Question: I have a comment text area in an editor in the grid, but if i write some text and then i push the enter it just complete edit and not create new line. What i want is if i hit enter key, its create new line like this:
Example :
" Wrong list:
1. asdasdasd
2. asdasdasdas"
Now i just write in comment like this : "Wrong list: 1.asdasd 2.asdasdasd"
What i must to do with my js?
This is the grid i have:

This is the code :
'''
var chat_grid = Ext.create('Ext.grid.Panel', {
id: 'chatGrid',
store: SuratPesananChatDetailStore,
height: 350,
title: 'Comment Grid',
viewConfig: {
emptyText: '<P ALIGN="CENTER"><font color="red"><U> Tidak ada data </U></font></P>',
getRowClass: function (record, rowIndex, rp, store) {
return 'rowgridspdetailnonstd-height';
}
},
plugins: Ext.create('Ext.grid.plugin.RowEditing', { clicksToEdit: 2, pluginId: 'rowEditingID' }),
frame: true,
loadMask: true,
stripeRows: true,
autoScroll: true,
selModel: GridChatSelectionModel,
cls: 'rowgridspdetailnonstd-height',
tbar:
[
{
id: "IdAddCommentLookUp",
text: "Add Comment",
iconCls: "icon-grid-add",
listeners:
{
'click': function () {
AddCommentListener();
}
}
},
{
id: "IdDeleteChat",
text: "Delete Comment",
iconCls: "icon-cancel",
disabled: true,
listeners:
{
'click': function () {
DeleteChatListener();
}
}
},
{
id: "IdInviteUser",
text: "Invite User",
iconCls: "icon-grid-add",
hidden: true,
listeners:
{
'click': function () {
InviteUserLookUp();
}
}
}
],
columns:
[
{
header: 'Date',
dataIndex: 'CreatedOn',
width: 120,
hidden: false,
sortable: false,
sortableColumn: false
},
{
header: 'Comment',
dataIndex: 'Comment',
editor: { xtype: 'textareafield', allowblank: false, maxLength: 165, enforceMaxLength: true, height: 100, grow: true, completeOnEnter: false },
hidden: false,
width: 370,
sortable: false,
sortableColumn: false
},
{
header: 'Created By',
dataIndex: 'CreatedBy',
width: 120,
hidden: false,
sortable: false,
sortableColumn: false
},
{
header: 'Department',
dataIndex: 'Department',
width: 120,
hidden: false,
sortable: false,
sortableColumn: false
},
{
header: 'Document Name',
dataIndex: 'FileName',
width: 150,
hidden: false,
sortable: false,
sortableColumn: false
},
{
header: 'Upload Document',
dataIndex: 'Panel',
width: 120,
hidden: false,
sortable: false,
sortableColumn: false,
renderer: function (v, m, r, row) {
if (r.data.Panel == 'Download') {
var fileName = r.data.FilePath;
return "<a href='#' onClick="redirect('" + fileName + "')">" + v + "</a>";
}
else if (r.data.Panel == 'Upload') {
return "<a href='#' onClick="AddUploadComment('" + row + "')">" + v + "</a>";
}
else {
return v;
}
}
}
]
});
'''
I have try all the way in google but i can't solve this case.
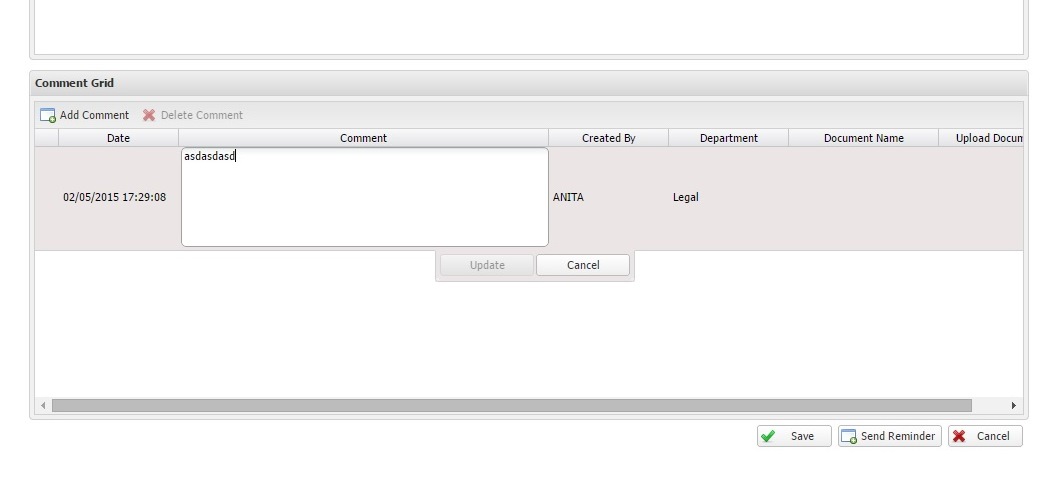
Answer: Enable keyevents of your comment editor, and stopEvent() in Enter key
Sample config:
'''
editor: {
xtype: 'textareafield',
allowblank: false,
maxLength: 165,
enforceMaxLength: true,
height: 100,
grow: true,
completeOnEnter: false,
enableKeyEvents: true, //Listen to keyevents
listeners: {
keydown: function(field, e) {
if (e.getKey() == e.ENTER) {
e.stopEvent(); // Stop event propagation
}
}
}
}
'''
Ref: <URL>